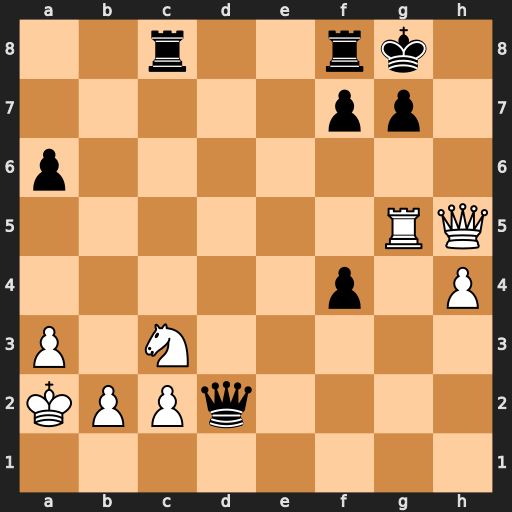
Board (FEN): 2r2rk1/5pp1/p7/6RQ/5p1P/P1N5/KPPq4/8
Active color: w
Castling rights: -
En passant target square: -
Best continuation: Nd5 Qxd5+ Rxd5